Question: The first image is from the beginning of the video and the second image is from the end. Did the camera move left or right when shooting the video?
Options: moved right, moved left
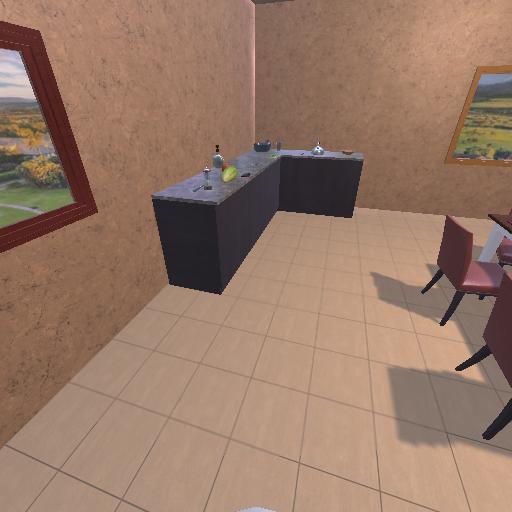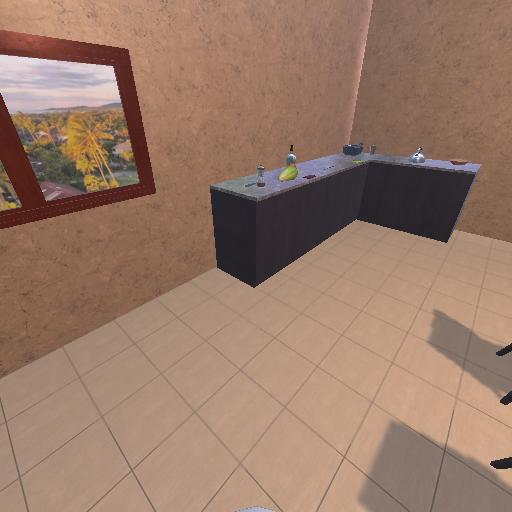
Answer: moved right